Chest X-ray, PA view. Patient: 60 years old, sex F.
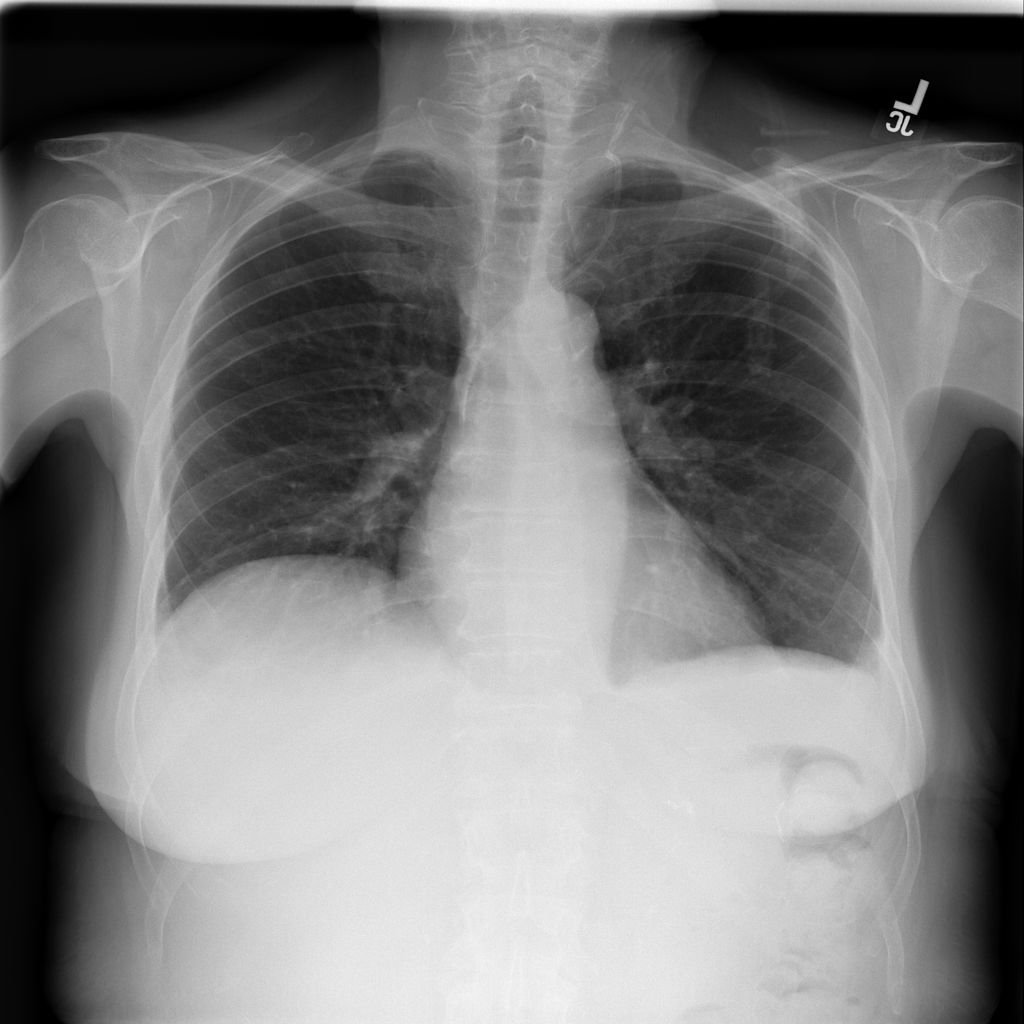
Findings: No Finding